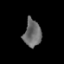
Tissue: lung
Cell type: Epithelial cells
Senescence score: 0.2016
Nuclear area (px): 460
Mean DAPI intensity: 107.696